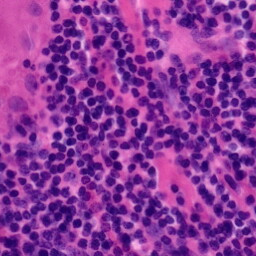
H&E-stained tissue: Tonsil